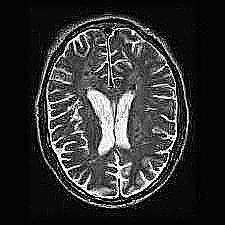
Label: notumor